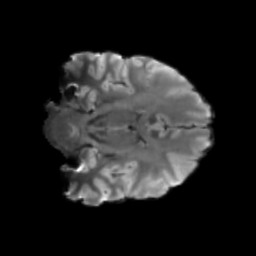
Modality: T2w
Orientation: coronal
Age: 27
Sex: female
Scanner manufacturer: siemens
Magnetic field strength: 3 T
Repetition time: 3.23 s
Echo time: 0.0892 s